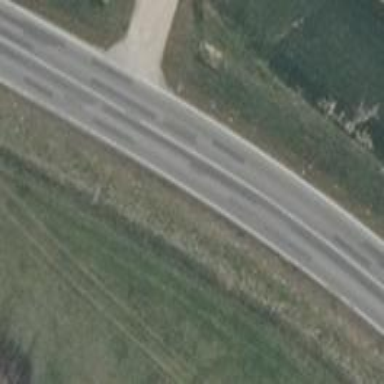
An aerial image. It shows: Secondary road.